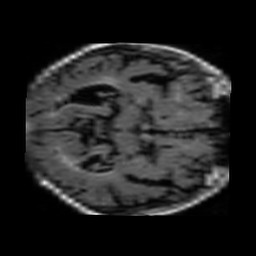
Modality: FLAIR
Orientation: axial
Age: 85
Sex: male
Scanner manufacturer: philips
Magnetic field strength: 1.5 T
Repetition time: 6 s
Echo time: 0.12 s